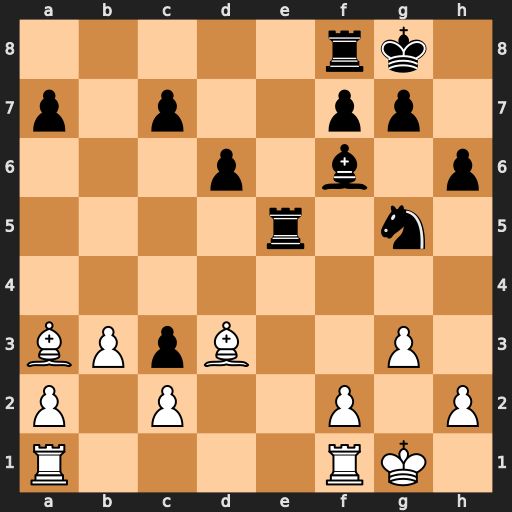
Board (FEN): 5rk1/p1p2pp1/3p1b1p/4r1n1/8/BPpB2P1/P1P2P1P/R4RK1
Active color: w
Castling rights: -
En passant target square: -
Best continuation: f4 Ra5 Bb4